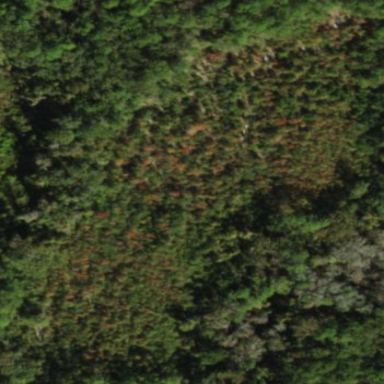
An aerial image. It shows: Patch of scrub vegetation.